Question: I am using the latest Cordova version in Mac Yosemite, using command line tools did the following
cordova create xxxx com.xxxx xxxx
cd xxxx
cordova platform add ios
now I open the xcode project file under platform and xcode 6 opens up
I then go to Build Setting -> Build Active Architecture Only -> No
Now I run the sample barebone cordova App and it throws a bunch of linker errors
'''
ld: warning: ignoring file /Users/joelasirvathamjesudoss/Library/Developer/Xcode/DerivedData/xxxx-ehdvqzsskcnwbncktgdnuqbbnloq/Build/Products/Debug-iphonesimulator/libCordova.a, file was built for archive which is not the architecture being linked (i386): /Users/joelasirvathamjesudoss/Library/Developer/Xcode/DerivedData/xxxx-ehdvqzsskcnwbncktgdnuqbbnloq/Build/Products/Debug-iphonesimulator/libCordova.a
Undefined symbols for architecture i386:
"_CDVLocalNotification", referenced from:
-[AppDelegate application:didReceiveLocalNotification:] in AppDelegate.o
"_CDVPluginHandleOpenURLNotification", referenced from:
-[AppDelegate application:openURL:sourceApplication:annotation:] in AppDelegate.o
"_CDVRemoteNotification", referenced from:
-[AppDelegate application:didRegisterForRemoteNotificationsWithDeviceToken:] in AppDelegate.o
"_CDVRemoteNotificationError", referenced from:
-[AppDelegate application:didFailToRegisterForRemoteNotificationsWithError:] in AppDelegate.o
"_OBJC_CLASS_$_CDVCommandDelegateImpl", referenced from:
_OBJC_CLASS_$_MainCommandDelegate in MainViewController.o
"_OBJC_CLASS_$_CDVCommandQueue", referenced from:
_OBJC_CLASS_$_MainCommandQueue in MainViewController.o
"_OBJC_CLASS_$_CDVViewController", referenced from:
_OBJC_CLASS_$_MainViewController in MainViewController.o
"_OBJC_METACLASS_$_CDVCommandDelegateImpl", referenced from:
_OBJC_METACLASS_$_MainCommandDelegate in MainViewController.o
"_OBJC_METACLASS_$_CDVCommandQueue", referenced from:
_OBJC_METACLASS_$_MainCommandQueue in MainViewController.o
"_OBJC_METACLASS_$_CDVViewController", referenced from:
_OBJC_METACLASS_$_MainViewController in MainViewController.o
ld: symbol(s) not found for architecture i386
clang: error: linker command failed with exit code 1 (use -v to see invocation)
'''
But when I change Build Setting -> Build Active Architecture Only -> Yes
Everything works fine.
Now I know while submitting to App Store Build Active Architecture Only should be No.
So please advice where I am going wrong
Settings look like the following

Thanks in advance
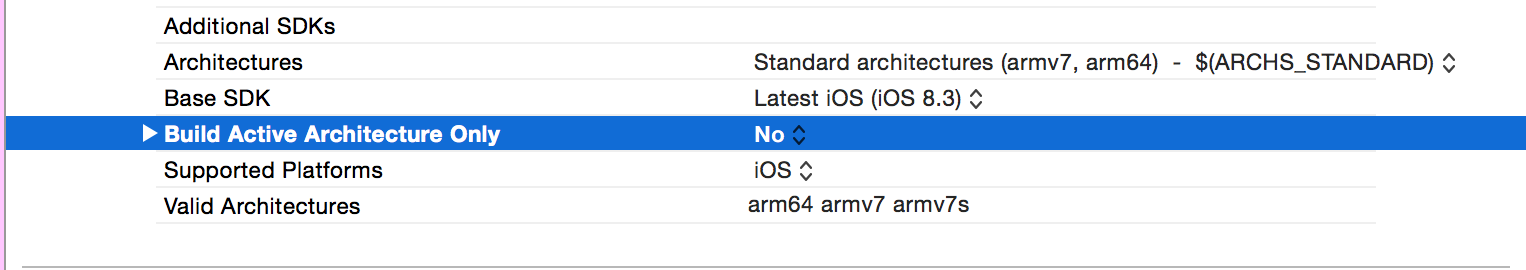
Answer: Can you please confirm your setting looks like this ?